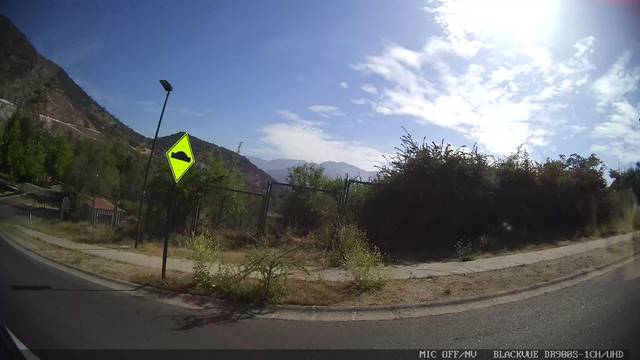
Region: Chile
Coordinates: -33.336, -70.555